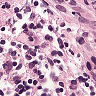
Metastatic tissue present: no